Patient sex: M
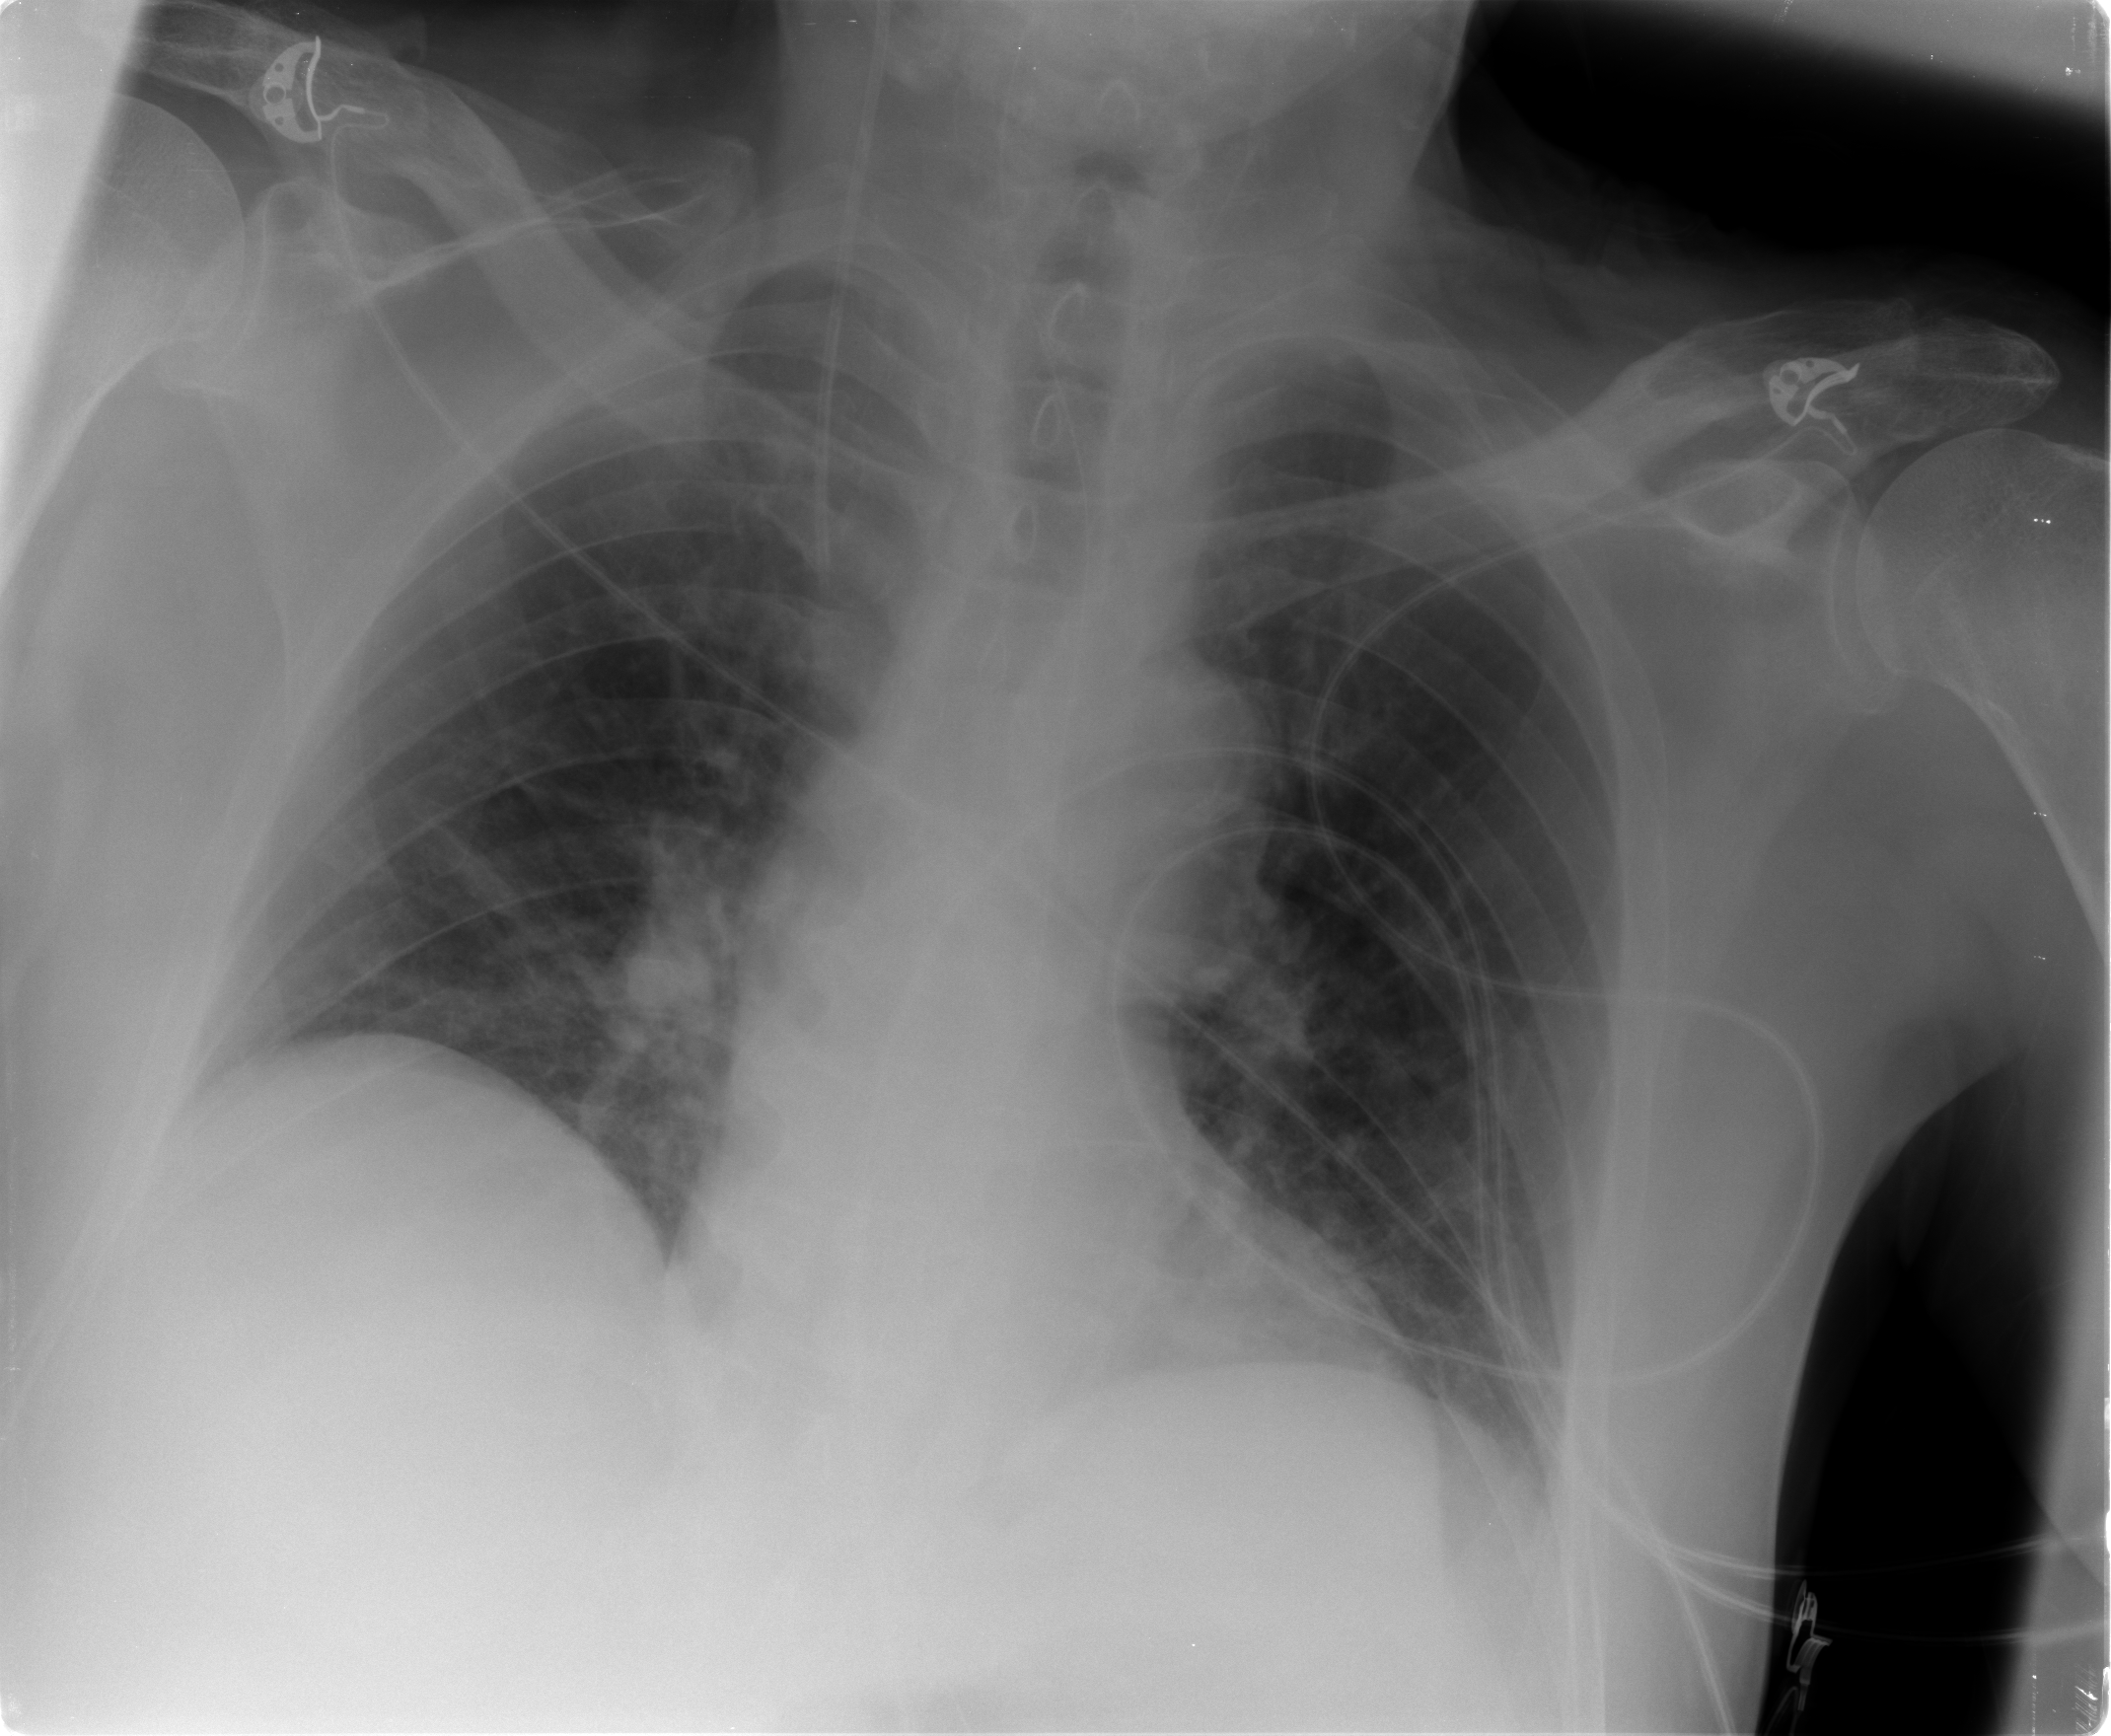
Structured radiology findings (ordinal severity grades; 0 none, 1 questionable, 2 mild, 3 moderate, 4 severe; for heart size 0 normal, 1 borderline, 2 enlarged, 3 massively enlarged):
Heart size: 0
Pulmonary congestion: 0
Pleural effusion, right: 0
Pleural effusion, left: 0
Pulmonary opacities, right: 0
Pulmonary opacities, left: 0
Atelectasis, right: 2
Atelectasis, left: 0